Brain MRI, t2w sequence, axial 2D slice.
Patient: age 50, sex F, weight 78 kg, height 1.78 m
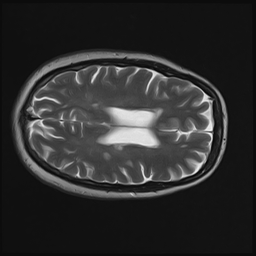